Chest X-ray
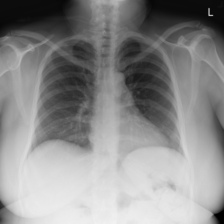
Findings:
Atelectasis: negative
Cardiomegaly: negative
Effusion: negative
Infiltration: negative
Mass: negative
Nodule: negative
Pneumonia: negative
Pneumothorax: negative
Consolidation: negative
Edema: negative
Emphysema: negative
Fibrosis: negative
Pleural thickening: negative
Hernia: negative